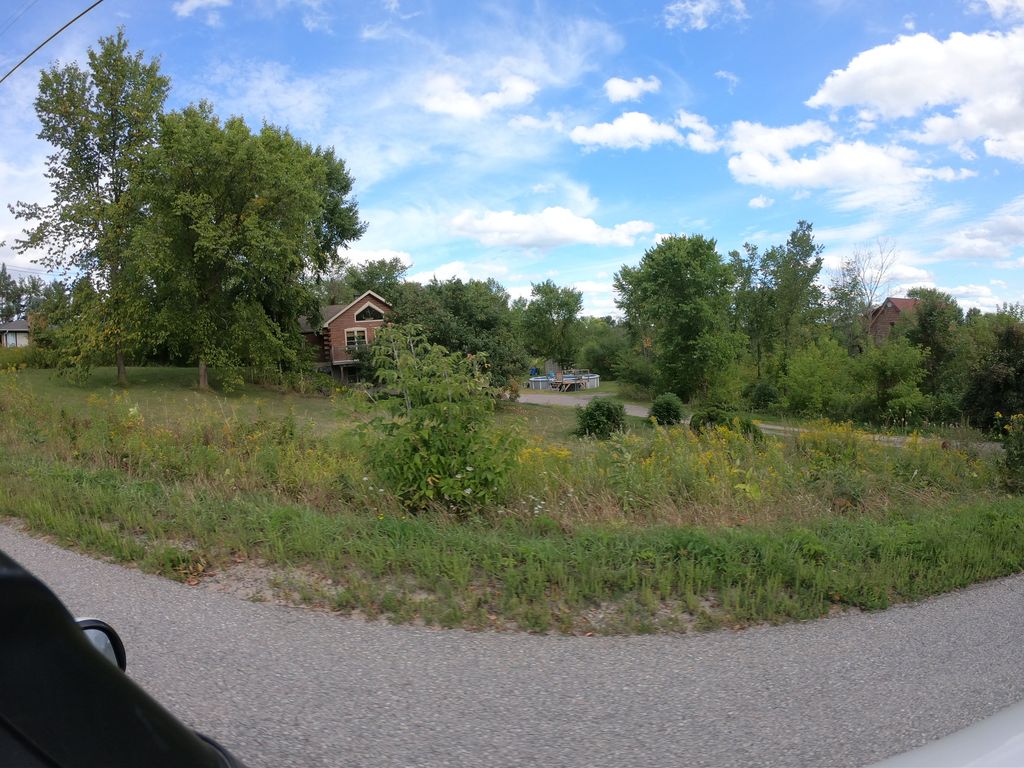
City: ottawa-gatineau